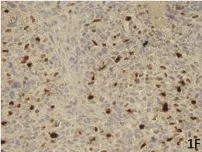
(F) Immunohistochemistry results demonstrated the expression of Myogenin.
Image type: pathology (immunostaining)